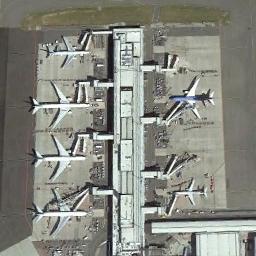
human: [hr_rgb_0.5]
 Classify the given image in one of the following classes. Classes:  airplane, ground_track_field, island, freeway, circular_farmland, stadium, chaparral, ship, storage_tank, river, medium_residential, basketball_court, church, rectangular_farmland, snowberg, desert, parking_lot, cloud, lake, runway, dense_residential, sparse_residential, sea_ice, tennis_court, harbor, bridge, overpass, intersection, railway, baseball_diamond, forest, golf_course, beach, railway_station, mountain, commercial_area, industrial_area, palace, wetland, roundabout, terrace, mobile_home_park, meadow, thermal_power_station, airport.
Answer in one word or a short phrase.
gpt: airplane